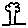
Label: tree